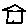
Label: house